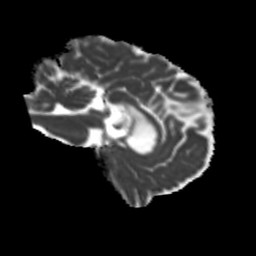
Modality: MD
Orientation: sagittal
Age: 74
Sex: female
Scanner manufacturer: siemens
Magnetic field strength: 3 T
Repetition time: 5.25 s
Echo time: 0.08 s